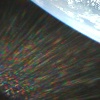
Label: sunburn